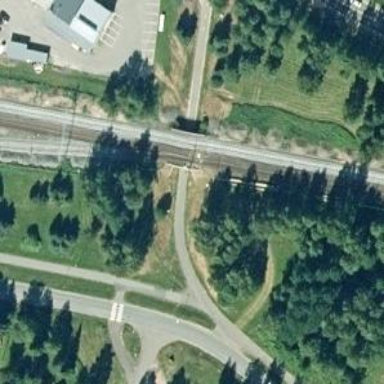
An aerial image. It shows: Bridge used by trains with continuous electrified contact lines.